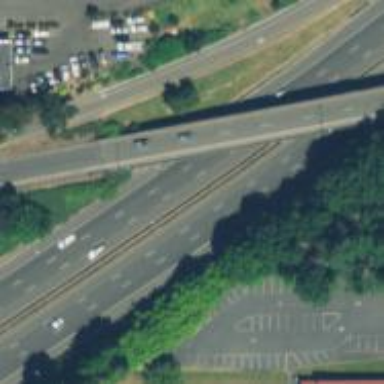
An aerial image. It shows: Motorway.